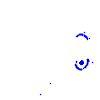
Particle: kaon